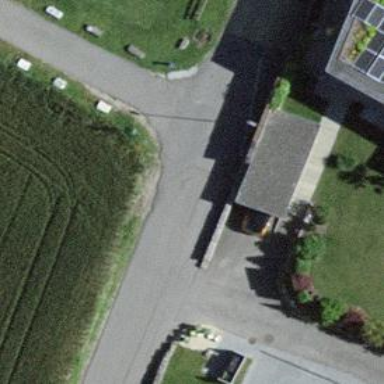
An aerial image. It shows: Alleyway designated as service road.